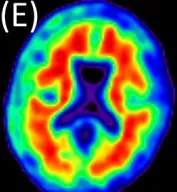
Case 2 images. (E) Negative Florbetapir 18 positron emission tomography.
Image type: radiology (pet)